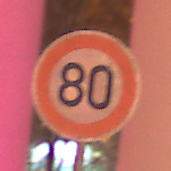
Verkehrszeichen: Geschwindigkeit80
Umgebung: Outdoor, Urban
Tageszeit: Night
Wetter: Overcast
Licht: Artificial
Jahreszeit: Winter
Kontrast: MediumContrast